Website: crate-barrel
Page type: gifting
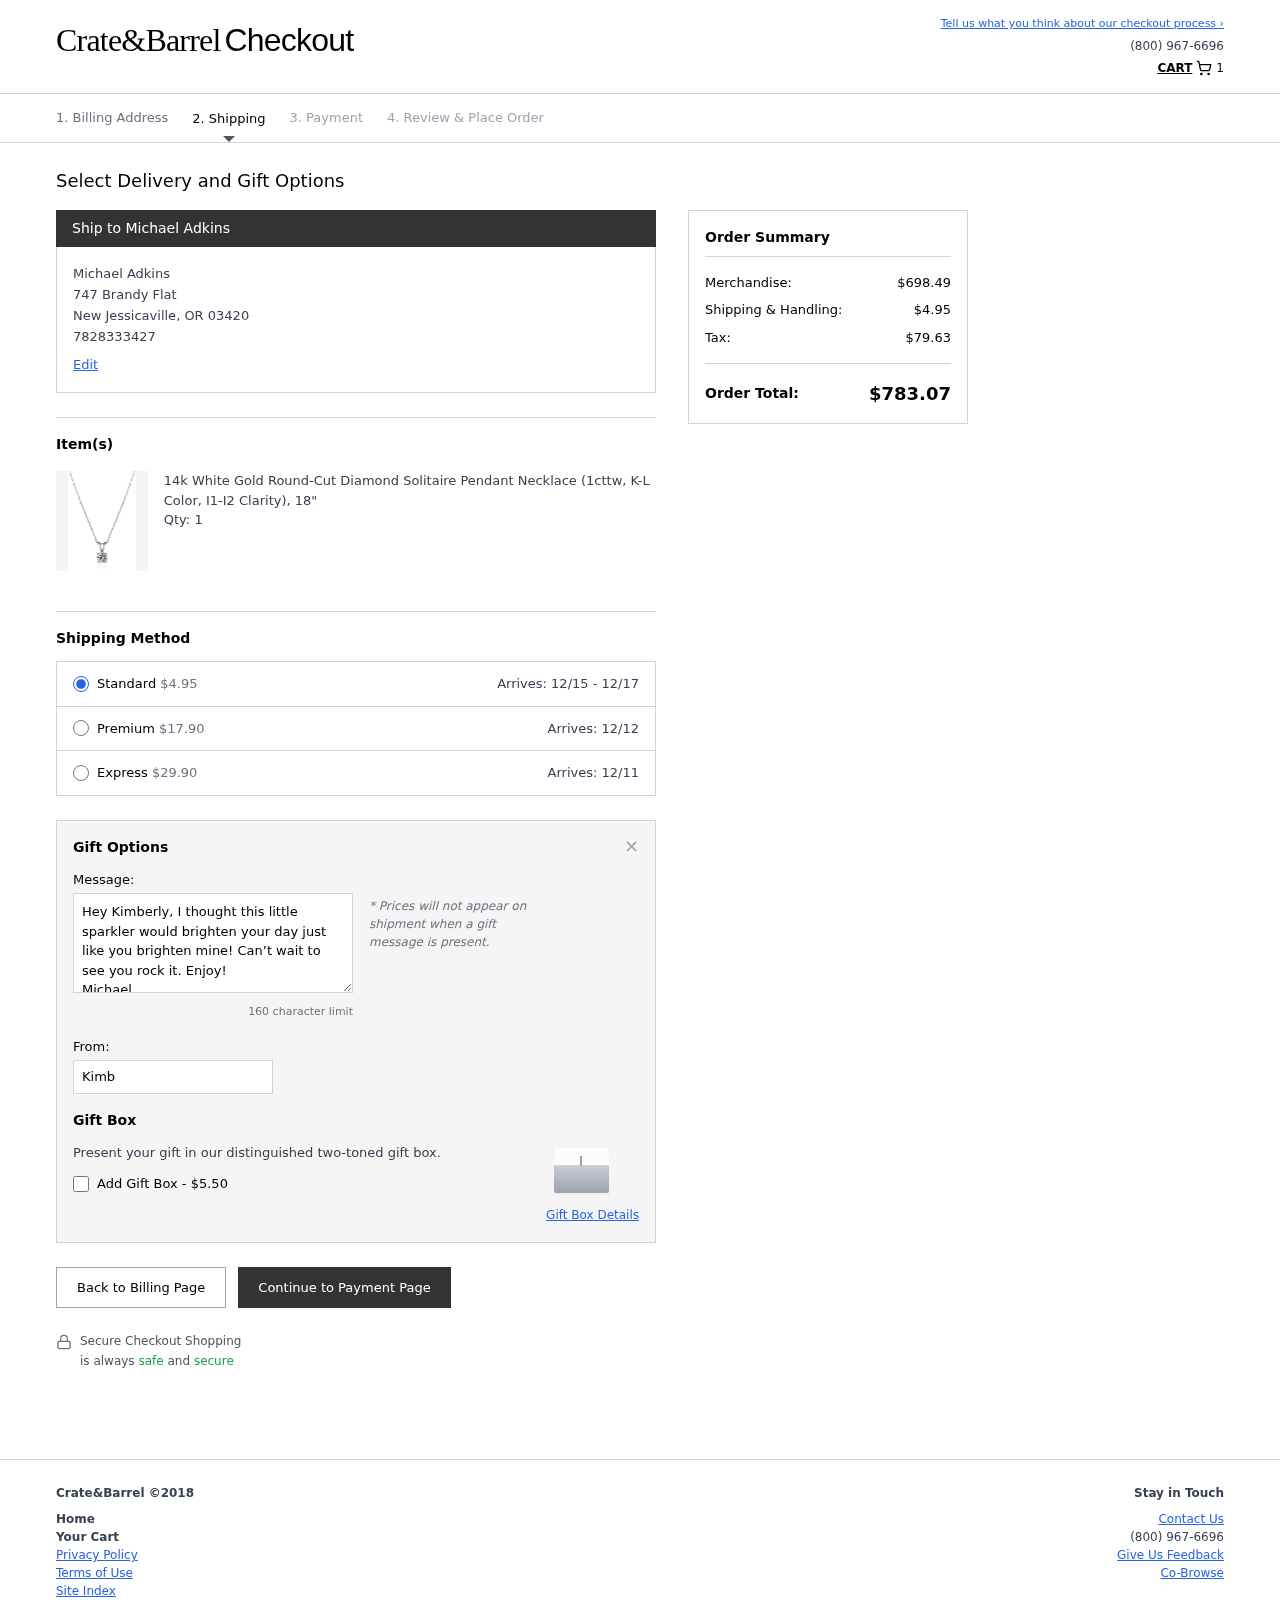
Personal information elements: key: PII_CITY
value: New Jessicaville
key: PII_FULLNAME
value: Michael Adkins
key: PII_GIFT_FIRSTNAME
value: Kimberly
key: PII_GIFT_MESSAGE
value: Hey Kimberly, I thought this little sparkler would brighten your day just like you brighten mine! Can’t wait to see you rock it. Enjoy!
Michael
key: PII_PHONE
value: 7828333427
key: PII_POSTCODE
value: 03420
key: PII_STATE_ABBR
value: OR
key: PII_STREET
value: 747 Brandy Flat
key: PII_FULLNAME2
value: Michael Adkins
Product elements: key: PRODUCT1_NAME
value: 14k White Gold Round-Cut Diamond Solitaire Pendant Necklace (1cttw, K-L Color, I1-I2 Clarity), 18"
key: PRODUCT1_QUANTITY
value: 1
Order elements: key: ORDER_NUM_ITEMS
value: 1
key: ORDER_SHIPPING_COST
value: $4.95
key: ORDER_DELIVERY_DATE_RANGE
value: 12/15 - 12/17
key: ORDER_PREMIUM_SHIPPING
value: $17.90
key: ORDER_PREMIUM_DATE
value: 12/12
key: ORDER_EXPRESS_SHIPPING
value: $29.90
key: ORDER_EXPRESS_DATE
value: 12/11
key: ORDER_SUBTOTAL
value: $698.49
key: ORDER_TAX
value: $79.63
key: ORDER_TOTAL
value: $783.07